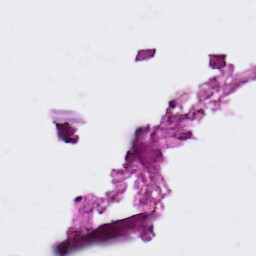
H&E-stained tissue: Ovarian